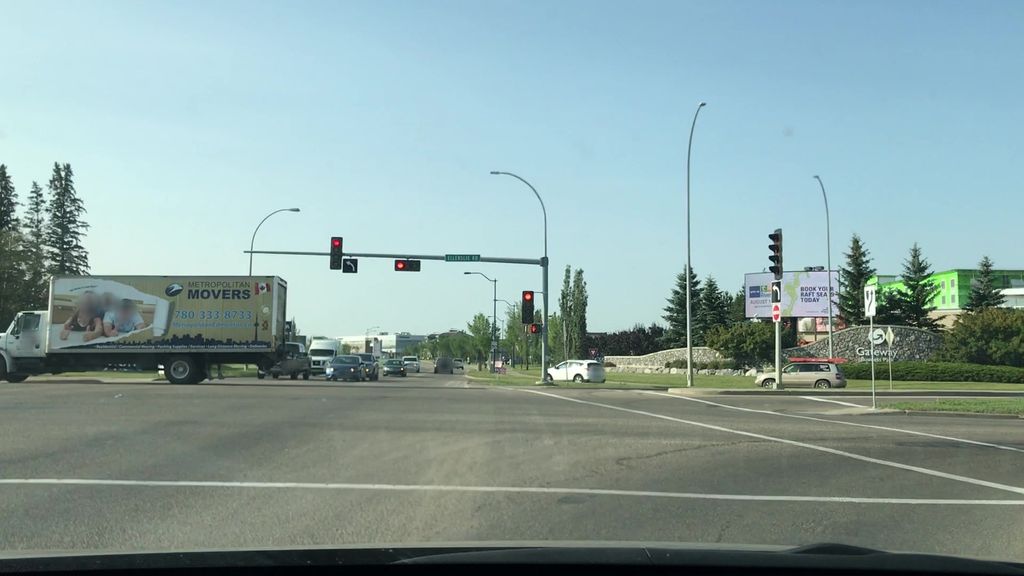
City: edmonton